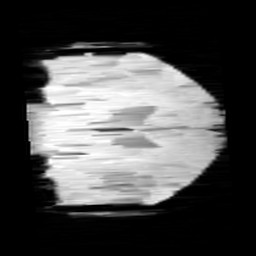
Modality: minIP
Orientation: coronal
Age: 11
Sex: male
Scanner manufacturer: siemens
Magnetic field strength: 3 T
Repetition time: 0.027 s
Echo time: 0.02 s